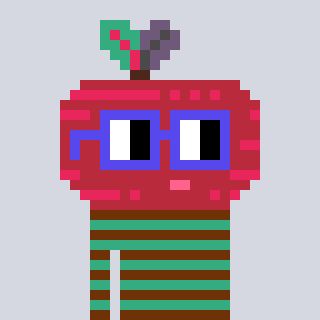
a pixel art character with square blue glasses, a beet-shaped head and a teal-colored body on a cool background